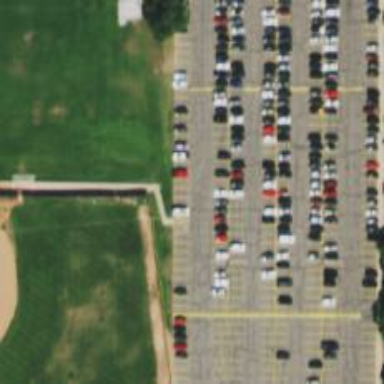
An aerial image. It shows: Asphalt parking area.